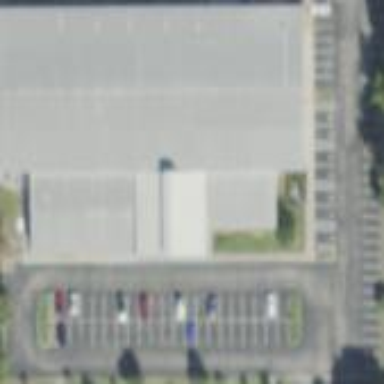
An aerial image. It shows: Parking area with surface.